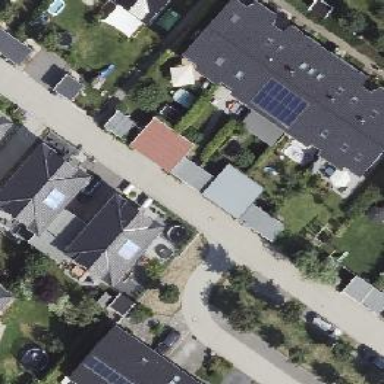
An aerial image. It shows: Living street.